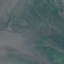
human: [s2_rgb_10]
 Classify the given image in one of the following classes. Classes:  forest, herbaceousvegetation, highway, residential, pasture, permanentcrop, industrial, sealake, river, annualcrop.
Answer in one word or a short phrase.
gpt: Pasture